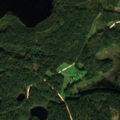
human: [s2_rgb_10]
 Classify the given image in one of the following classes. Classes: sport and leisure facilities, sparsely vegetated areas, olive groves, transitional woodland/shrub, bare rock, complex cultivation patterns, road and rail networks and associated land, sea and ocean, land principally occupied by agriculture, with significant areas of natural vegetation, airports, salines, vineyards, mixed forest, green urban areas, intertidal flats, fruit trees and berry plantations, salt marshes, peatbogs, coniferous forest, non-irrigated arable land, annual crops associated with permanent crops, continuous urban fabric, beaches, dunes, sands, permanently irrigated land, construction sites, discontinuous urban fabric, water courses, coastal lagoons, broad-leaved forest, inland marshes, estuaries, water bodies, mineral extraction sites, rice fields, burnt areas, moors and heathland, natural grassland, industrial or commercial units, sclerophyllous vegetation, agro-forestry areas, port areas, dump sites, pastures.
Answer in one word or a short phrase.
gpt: land principally occupied by agriculture, with significant areas of natural vegetation, coniferous forest, mixed forest, inland marshes, water bodies